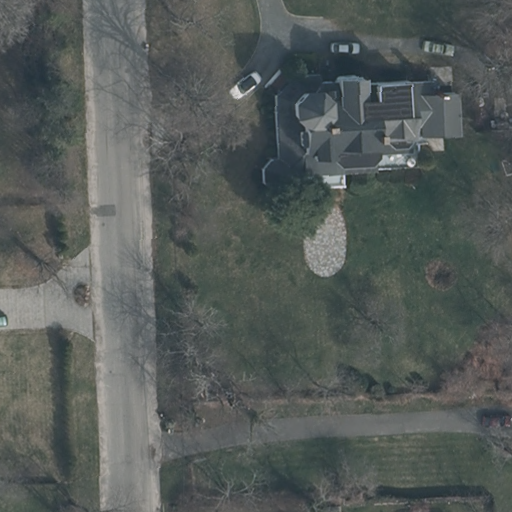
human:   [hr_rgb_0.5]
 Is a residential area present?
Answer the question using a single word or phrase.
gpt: yes

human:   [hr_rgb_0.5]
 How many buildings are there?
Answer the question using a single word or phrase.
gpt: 1

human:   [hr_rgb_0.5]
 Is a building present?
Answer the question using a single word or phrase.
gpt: yes

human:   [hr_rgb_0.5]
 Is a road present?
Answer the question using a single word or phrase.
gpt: yes

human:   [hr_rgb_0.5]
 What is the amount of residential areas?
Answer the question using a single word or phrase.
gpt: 1

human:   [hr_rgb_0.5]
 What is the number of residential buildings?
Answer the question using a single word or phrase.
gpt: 1

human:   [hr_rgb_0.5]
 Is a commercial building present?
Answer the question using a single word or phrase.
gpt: no

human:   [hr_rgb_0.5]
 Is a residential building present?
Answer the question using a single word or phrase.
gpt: yes

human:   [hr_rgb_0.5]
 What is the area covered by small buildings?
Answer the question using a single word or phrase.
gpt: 0m2

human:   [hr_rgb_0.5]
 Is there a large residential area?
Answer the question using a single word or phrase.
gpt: yes

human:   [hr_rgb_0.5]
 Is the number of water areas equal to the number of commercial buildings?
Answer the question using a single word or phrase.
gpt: yes

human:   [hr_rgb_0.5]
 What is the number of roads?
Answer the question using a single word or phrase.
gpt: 1

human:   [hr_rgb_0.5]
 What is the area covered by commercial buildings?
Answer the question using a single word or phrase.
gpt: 0m2

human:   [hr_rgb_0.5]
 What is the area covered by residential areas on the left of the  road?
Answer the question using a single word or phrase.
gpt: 10595m2

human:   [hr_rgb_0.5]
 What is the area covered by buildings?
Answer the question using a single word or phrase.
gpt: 782m2

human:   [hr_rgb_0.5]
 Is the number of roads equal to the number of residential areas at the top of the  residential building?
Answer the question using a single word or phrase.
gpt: no

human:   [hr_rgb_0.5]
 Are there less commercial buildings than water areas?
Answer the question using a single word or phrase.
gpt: no

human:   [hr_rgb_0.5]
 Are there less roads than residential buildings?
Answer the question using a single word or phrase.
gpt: no

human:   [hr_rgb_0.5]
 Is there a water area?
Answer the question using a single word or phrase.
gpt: no

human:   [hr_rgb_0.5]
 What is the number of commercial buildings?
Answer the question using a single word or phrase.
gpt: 0

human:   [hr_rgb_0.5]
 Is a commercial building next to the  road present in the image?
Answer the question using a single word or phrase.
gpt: no

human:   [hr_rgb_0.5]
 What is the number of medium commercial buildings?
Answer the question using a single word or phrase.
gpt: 0

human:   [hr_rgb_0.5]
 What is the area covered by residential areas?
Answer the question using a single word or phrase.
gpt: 10595m2

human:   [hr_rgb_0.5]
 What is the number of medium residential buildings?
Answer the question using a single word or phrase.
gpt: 0

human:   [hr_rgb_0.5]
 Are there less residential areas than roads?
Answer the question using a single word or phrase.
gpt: no

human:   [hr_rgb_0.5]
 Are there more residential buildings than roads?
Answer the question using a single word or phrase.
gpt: no

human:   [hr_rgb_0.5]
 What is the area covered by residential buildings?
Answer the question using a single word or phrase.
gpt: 782m2

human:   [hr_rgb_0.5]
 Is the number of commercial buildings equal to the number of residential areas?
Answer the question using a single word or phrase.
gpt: no

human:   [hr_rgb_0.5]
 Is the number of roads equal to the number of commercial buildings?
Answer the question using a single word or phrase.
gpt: no

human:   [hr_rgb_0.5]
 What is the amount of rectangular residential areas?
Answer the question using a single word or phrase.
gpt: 1

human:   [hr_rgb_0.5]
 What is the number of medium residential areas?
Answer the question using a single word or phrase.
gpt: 0

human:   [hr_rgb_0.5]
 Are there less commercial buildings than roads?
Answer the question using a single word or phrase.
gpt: yes

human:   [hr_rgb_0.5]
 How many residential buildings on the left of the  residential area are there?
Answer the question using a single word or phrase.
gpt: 0

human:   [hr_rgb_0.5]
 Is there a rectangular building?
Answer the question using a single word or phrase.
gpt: no

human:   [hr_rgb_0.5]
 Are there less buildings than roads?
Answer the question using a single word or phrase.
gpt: no

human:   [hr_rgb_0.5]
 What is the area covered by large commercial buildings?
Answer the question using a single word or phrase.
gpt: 0m2

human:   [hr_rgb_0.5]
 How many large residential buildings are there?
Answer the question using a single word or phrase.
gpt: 1

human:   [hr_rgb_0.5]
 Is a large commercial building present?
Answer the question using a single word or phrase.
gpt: no

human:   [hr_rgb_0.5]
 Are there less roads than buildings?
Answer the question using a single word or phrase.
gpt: no

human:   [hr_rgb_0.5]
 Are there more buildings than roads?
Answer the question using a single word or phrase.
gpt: no

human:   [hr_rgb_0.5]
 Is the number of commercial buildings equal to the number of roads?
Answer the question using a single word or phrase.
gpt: no

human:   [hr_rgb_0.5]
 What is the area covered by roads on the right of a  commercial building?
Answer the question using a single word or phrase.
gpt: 0m2

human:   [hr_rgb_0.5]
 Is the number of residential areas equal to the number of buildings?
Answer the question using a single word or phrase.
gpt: yes

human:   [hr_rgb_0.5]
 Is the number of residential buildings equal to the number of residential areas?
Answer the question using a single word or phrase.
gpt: yes

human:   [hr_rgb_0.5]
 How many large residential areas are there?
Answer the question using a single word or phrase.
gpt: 1

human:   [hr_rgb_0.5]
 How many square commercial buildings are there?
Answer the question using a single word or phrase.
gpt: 0

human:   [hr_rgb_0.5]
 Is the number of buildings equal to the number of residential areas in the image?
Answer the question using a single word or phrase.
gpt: yes

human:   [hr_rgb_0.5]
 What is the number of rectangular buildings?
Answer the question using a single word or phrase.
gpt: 0

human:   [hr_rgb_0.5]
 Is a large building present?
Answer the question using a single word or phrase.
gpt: yes

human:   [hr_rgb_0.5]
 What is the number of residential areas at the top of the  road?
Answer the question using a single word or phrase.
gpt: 0

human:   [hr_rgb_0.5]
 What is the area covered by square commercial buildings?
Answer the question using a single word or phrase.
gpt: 0m2

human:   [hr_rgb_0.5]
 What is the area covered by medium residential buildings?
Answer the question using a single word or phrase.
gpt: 0m2

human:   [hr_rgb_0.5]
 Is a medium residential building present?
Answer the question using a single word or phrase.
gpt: no

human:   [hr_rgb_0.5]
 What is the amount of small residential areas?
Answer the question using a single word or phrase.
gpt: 0

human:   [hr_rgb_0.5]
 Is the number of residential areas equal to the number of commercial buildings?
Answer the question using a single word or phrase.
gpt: no

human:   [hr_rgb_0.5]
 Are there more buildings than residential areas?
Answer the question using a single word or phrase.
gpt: no

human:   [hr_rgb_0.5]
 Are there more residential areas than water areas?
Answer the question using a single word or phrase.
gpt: yes

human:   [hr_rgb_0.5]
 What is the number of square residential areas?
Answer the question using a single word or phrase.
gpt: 0

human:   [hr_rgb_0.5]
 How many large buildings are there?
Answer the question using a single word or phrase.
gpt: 1

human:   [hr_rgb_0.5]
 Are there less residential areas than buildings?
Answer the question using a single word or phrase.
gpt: no

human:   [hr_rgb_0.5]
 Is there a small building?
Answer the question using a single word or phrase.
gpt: no

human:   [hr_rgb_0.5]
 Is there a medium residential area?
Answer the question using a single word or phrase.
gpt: no

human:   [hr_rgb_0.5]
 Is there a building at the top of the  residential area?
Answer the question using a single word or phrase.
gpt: yes

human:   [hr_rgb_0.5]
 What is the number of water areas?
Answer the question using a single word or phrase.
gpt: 0